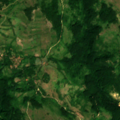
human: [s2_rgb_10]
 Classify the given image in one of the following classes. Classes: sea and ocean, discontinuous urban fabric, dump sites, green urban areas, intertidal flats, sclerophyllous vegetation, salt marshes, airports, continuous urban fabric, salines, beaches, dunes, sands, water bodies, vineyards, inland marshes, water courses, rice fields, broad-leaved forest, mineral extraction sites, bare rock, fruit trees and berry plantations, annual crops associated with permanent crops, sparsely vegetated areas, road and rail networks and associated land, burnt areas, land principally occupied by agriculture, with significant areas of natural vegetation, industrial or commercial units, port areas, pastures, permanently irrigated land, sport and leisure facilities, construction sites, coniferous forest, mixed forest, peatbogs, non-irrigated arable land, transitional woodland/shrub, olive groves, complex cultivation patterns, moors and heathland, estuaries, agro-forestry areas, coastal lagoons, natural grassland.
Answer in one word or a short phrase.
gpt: complex cultivation patterns, land principally occupied by agriculture, with significant areas of natural vegetation, broad-leaved forest, transitional woodland/shrub